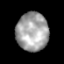
Tissue: prostate
Cell type: T cells
Senescence score: 0.3202
Nuclear area (px): 1207
Mean DAPI intensity: 163.406